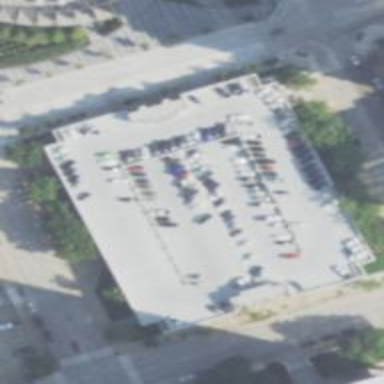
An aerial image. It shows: Multi-storey parking building.